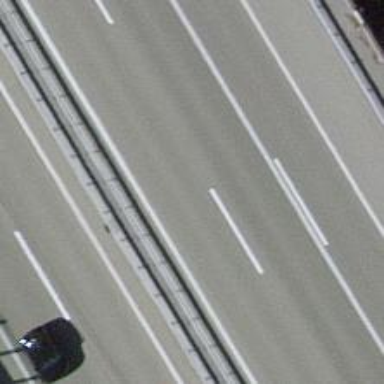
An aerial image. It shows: Asphalt motorway.